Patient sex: M
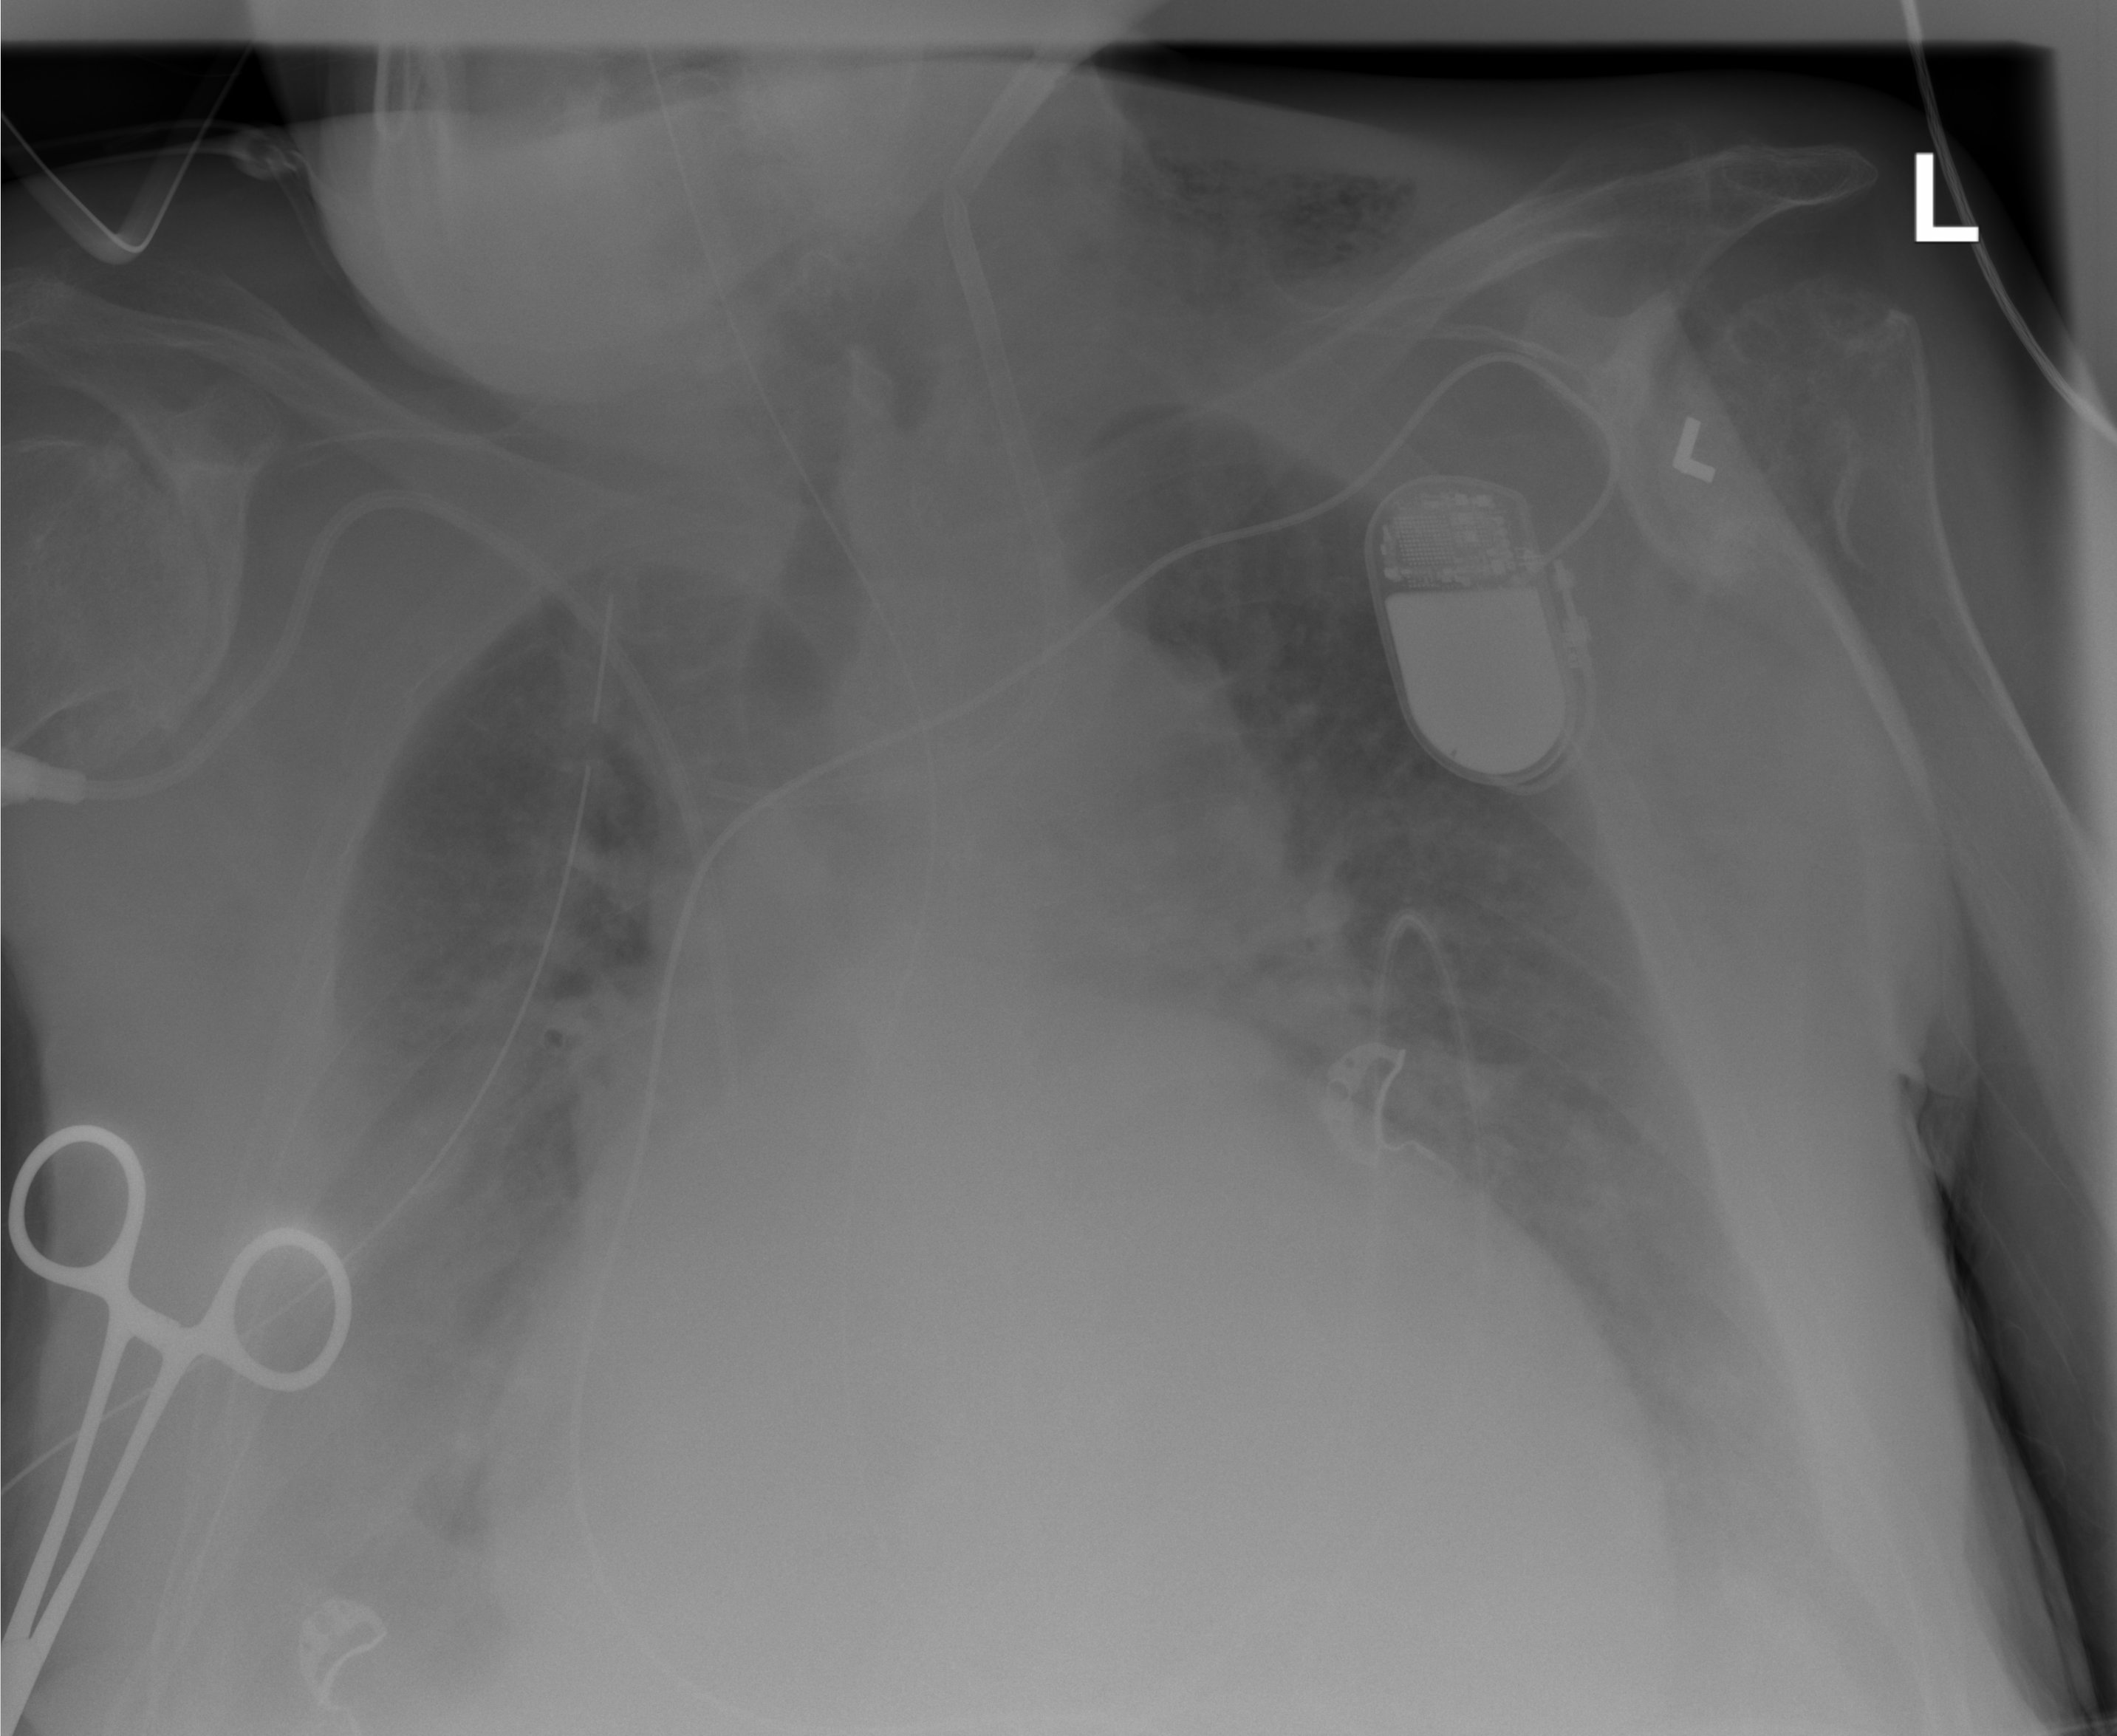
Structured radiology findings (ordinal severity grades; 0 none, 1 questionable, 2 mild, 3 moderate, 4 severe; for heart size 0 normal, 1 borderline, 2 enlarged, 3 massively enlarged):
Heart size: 3
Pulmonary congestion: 2
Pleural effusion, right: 2
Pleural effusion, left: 2
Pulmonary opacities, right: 2
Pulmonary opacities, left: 1
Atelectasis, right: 2
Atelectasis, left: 2